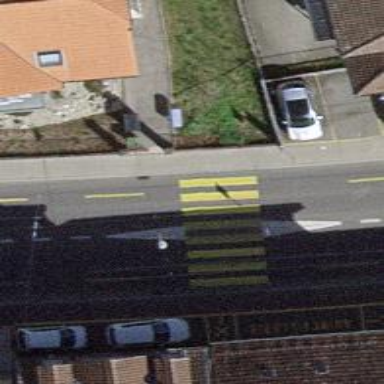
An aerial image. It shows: Uncontrolled zebra crossing with central island.